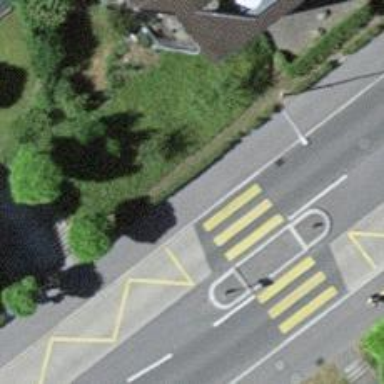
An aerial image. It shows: Kerb barrier.